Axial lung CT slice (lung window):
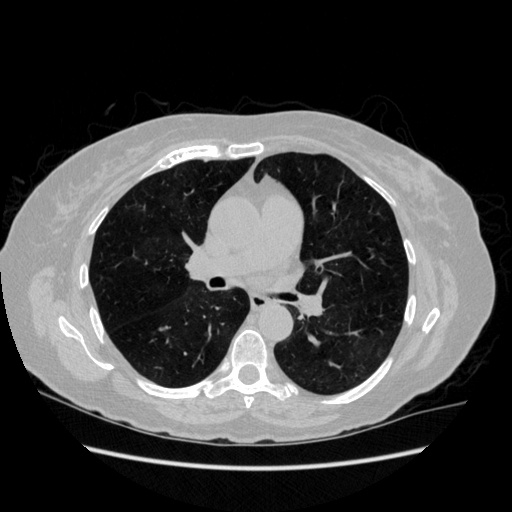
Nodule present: no